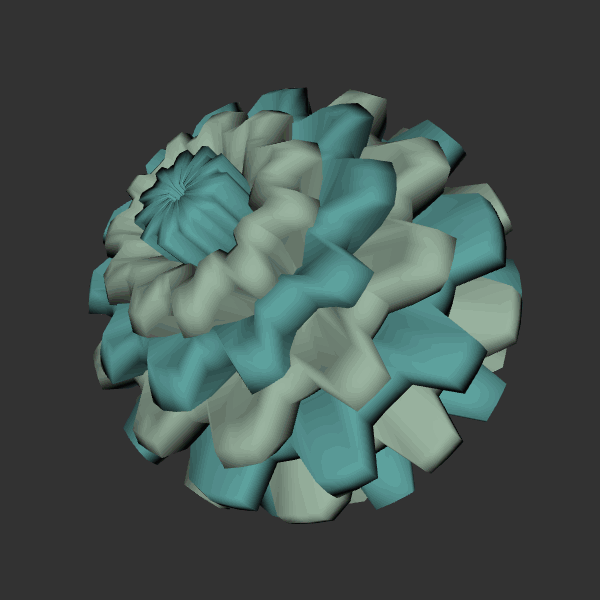
Background: dark